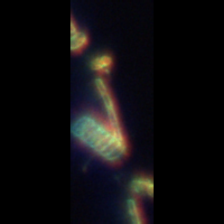
Taxon: Diatom_aggregate
Group: Diatoms